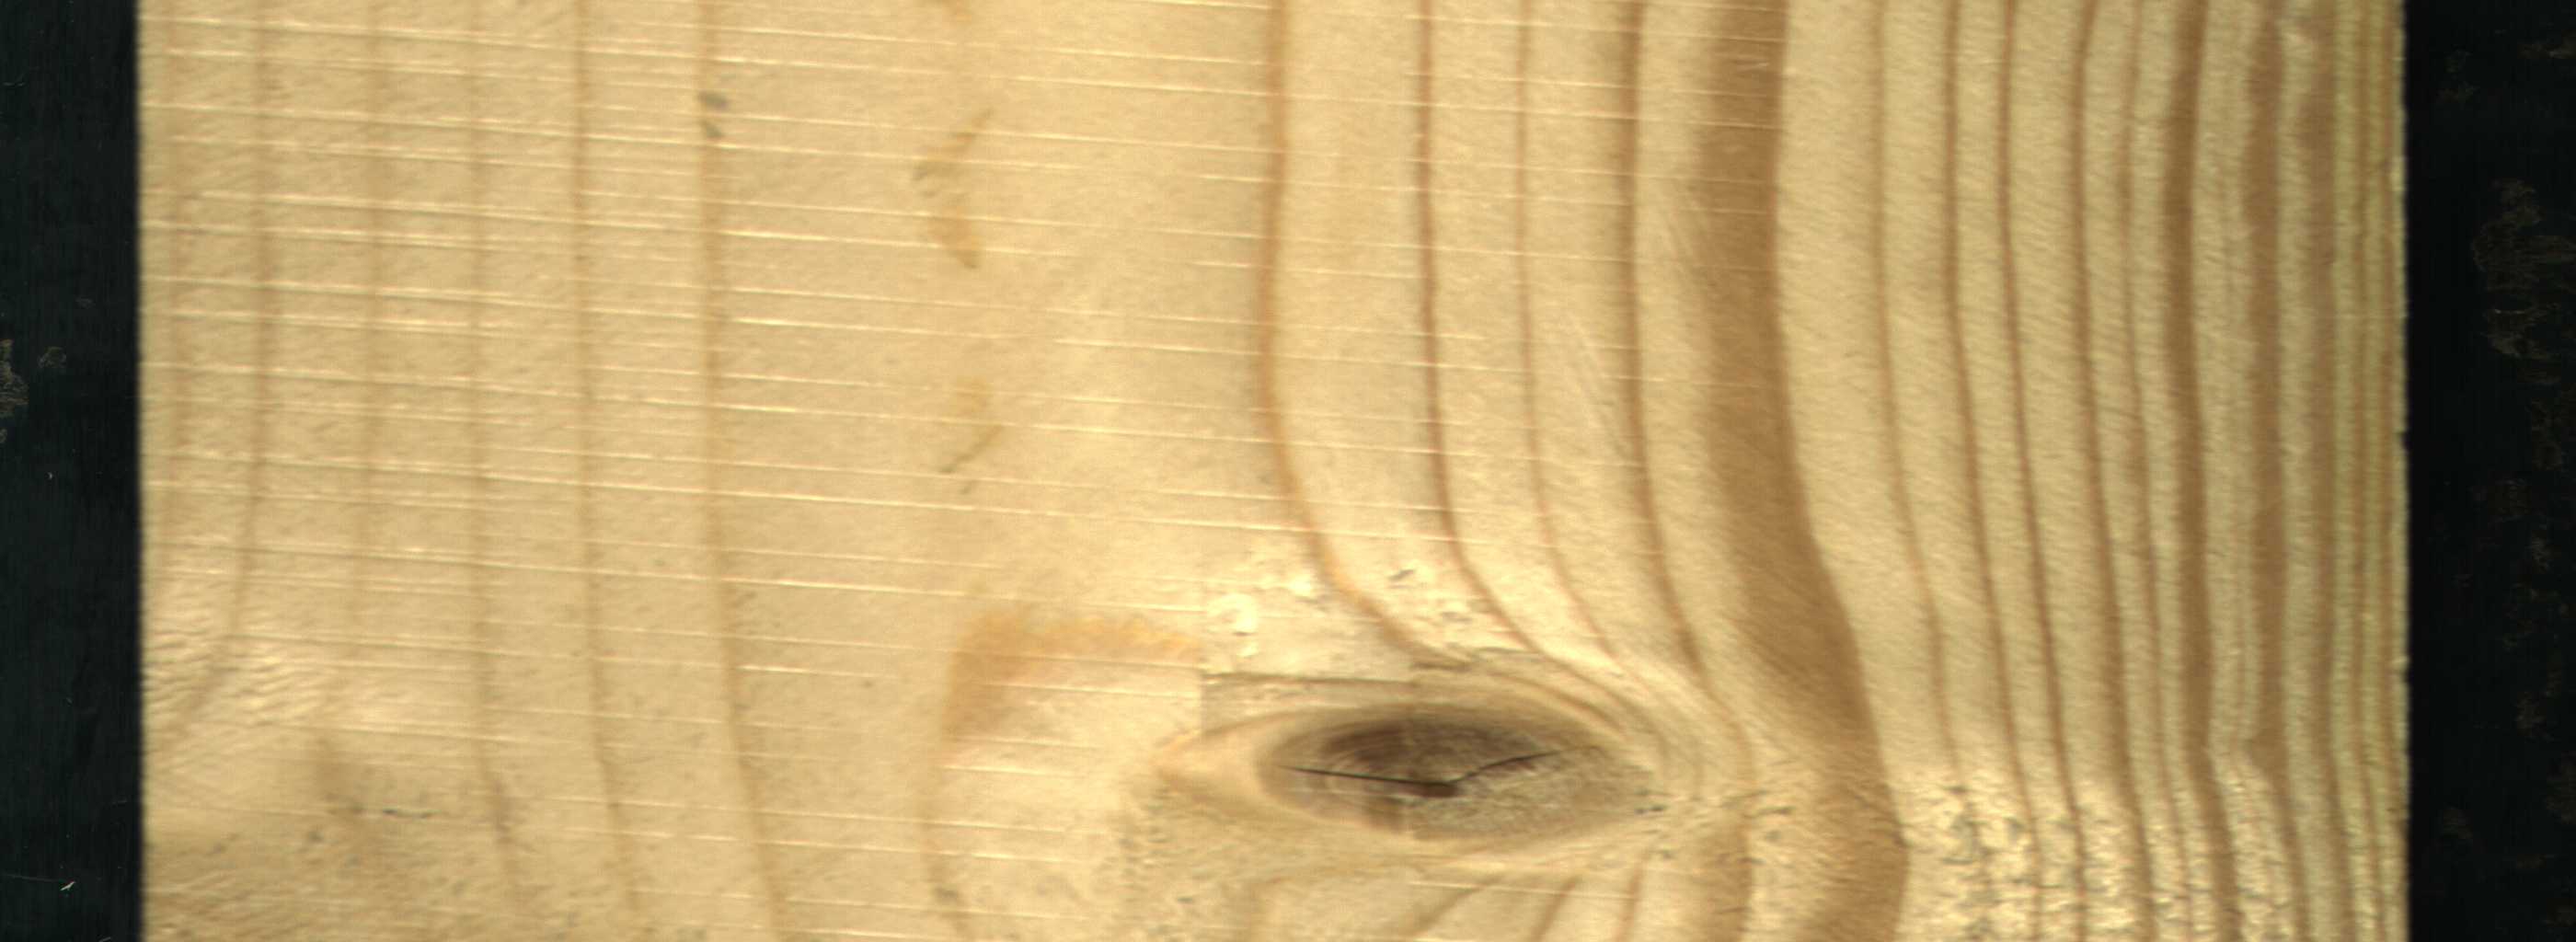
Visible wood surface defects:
knot_with_crack